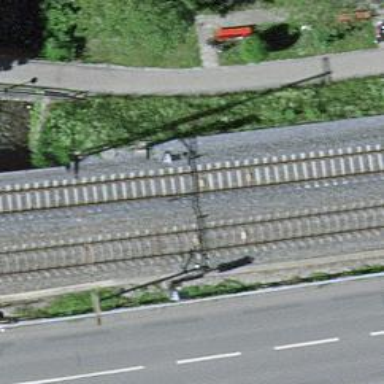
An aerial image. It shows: Railway signal.